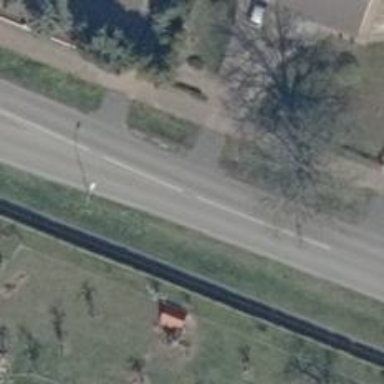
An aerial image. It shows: Driveway.